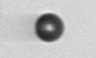
Label: bead